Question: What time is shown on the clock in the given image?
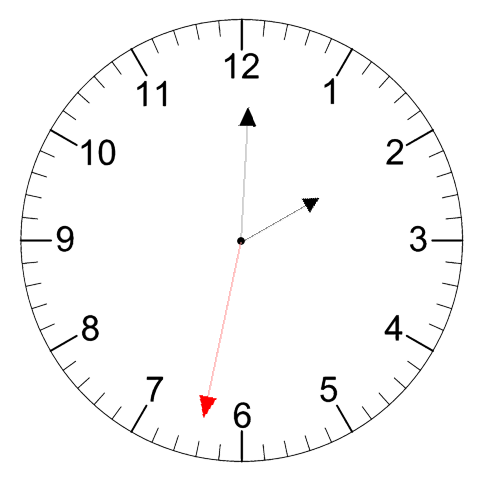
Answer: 02:00:32